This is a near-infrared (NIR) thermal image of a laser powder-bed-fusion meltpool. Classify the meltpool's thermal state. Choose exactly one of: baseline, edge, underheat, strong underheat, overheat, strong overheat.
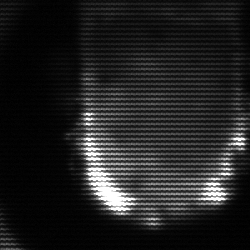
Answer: baseline